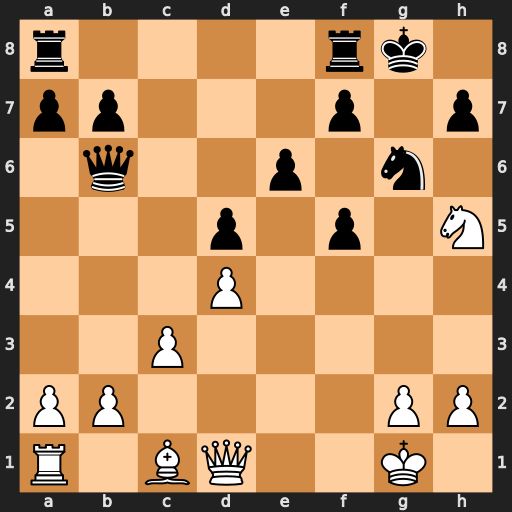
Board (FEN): r4rk1/pp3p1p/1q2p1n1/3p1p1N/3P4/2P5/PP4PP/R1BQ2K1
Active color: w
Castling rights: -
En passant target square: -
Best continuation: Nf6+ Kg7 Qh5 f4 Bxf4 Nxf4 Qg5+